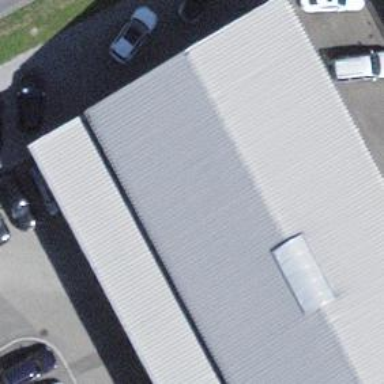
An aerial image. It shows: Car repair shop.